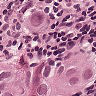
Metastatic tissue present: yes